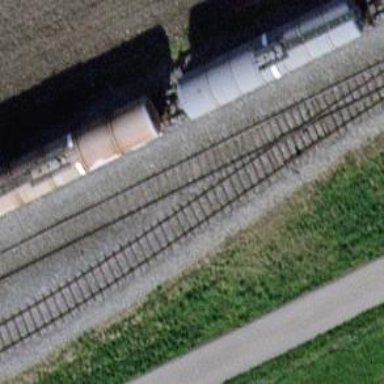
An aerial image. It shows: Railway spur service.